Interaction volume radius: 5 \u00c5
Interaction volume height: 35 \u00c5
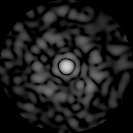
Disorder parameter: 0.8857